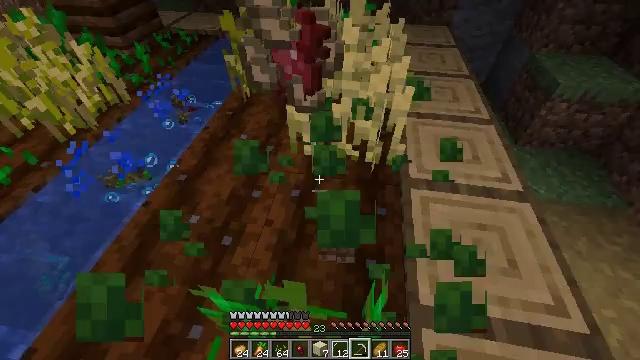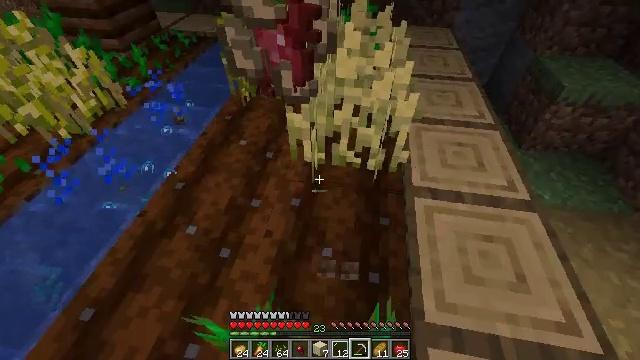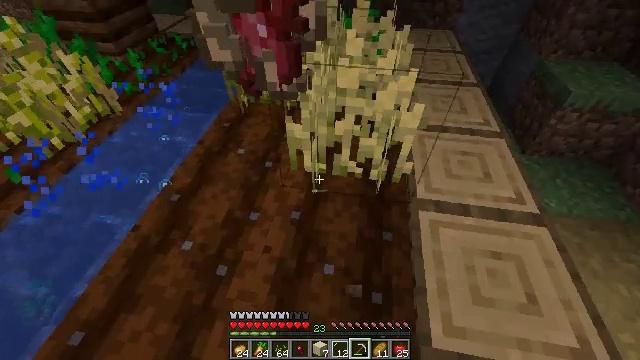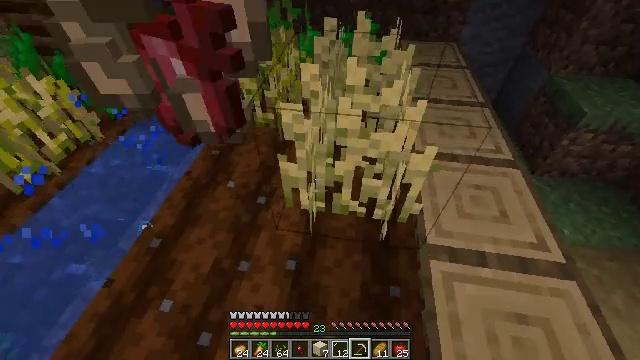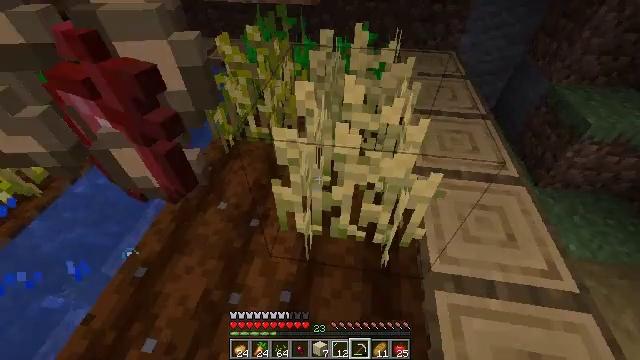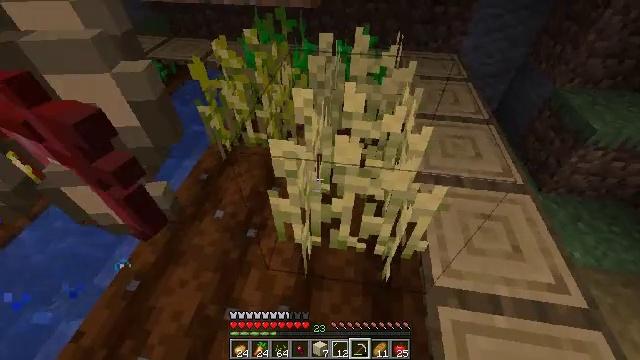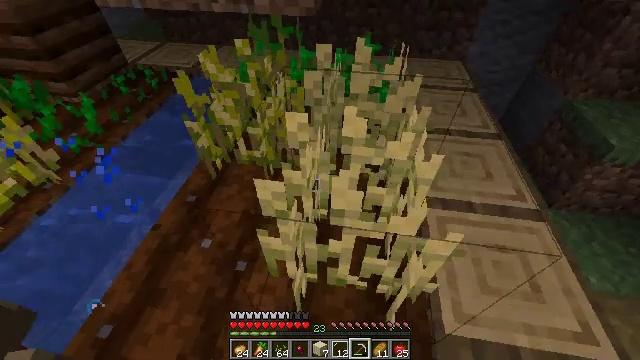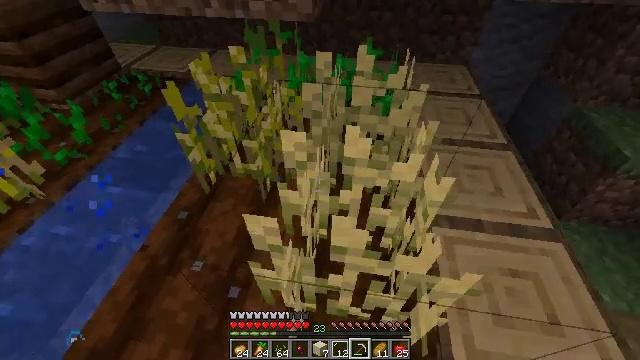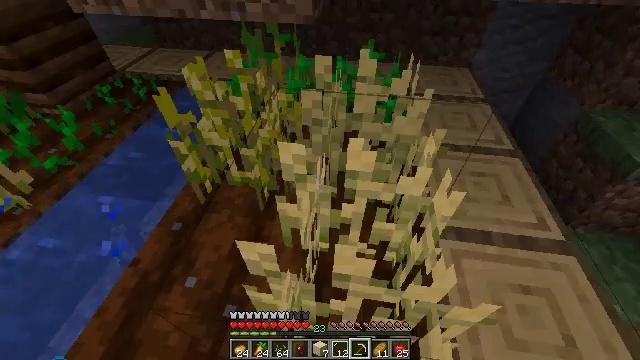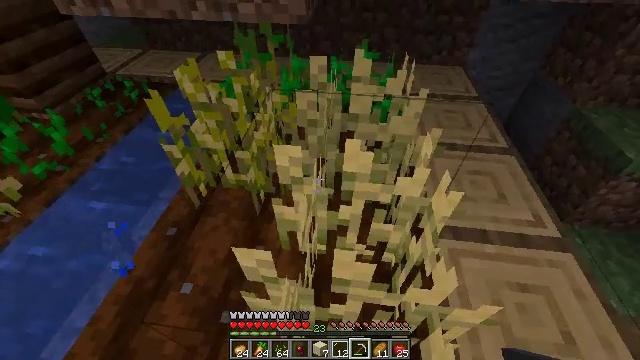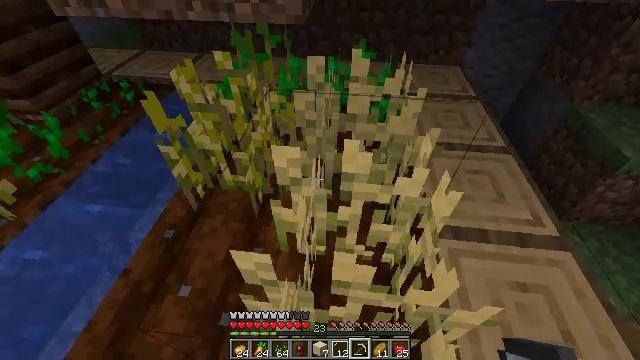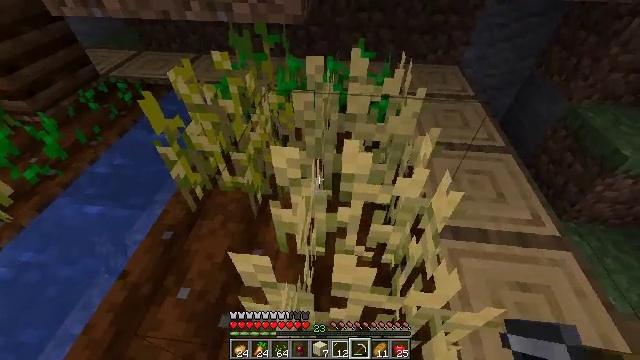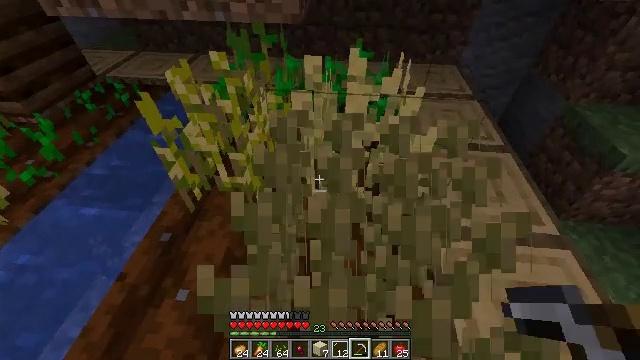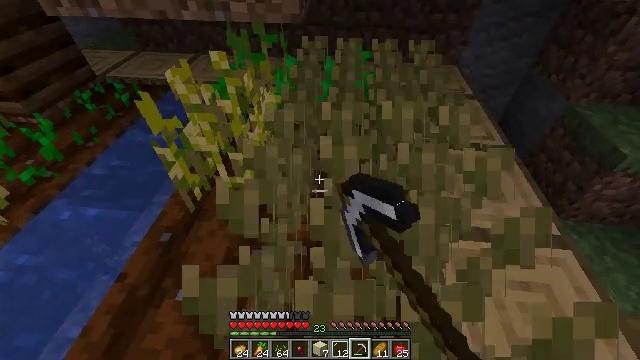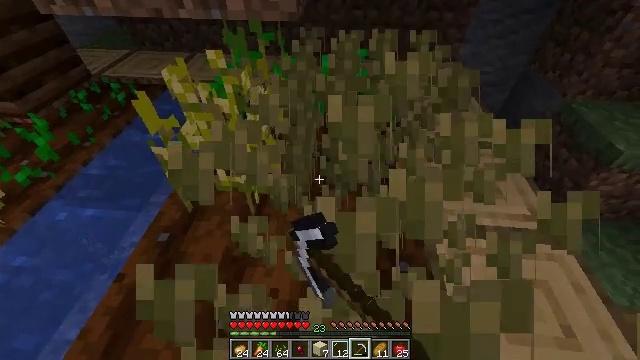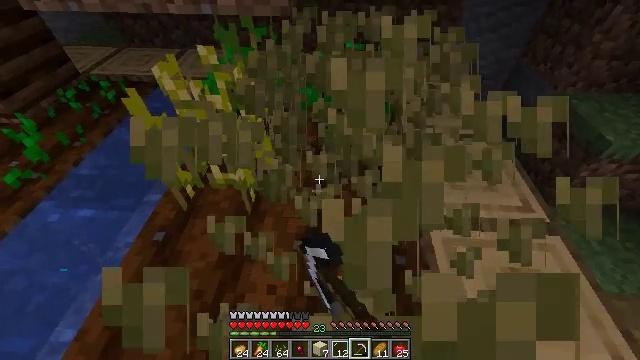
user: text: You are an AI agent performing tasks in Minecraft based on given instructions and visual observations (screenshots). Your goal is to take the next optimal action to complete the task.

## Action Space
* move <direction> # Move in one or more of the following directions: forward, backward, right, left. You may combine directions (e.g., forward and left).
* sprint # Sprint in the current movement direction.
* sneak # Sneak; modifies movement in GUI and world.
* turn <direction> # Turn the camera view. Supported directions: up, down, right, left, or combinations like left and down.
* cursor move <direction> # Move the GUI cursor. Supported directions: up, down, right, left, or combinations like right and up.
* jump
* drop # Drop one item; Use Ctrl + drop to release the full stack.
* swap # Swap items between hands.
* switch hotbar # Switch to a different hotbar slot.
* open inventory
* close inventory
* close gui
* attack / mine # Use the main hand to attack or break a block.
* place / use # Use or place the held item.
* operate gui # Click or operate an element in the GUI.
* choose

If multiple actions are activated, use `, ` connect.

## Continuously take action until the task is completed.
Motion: motion action
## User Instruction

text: Gather wheat by left-clicking on it.
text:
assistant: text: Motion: move forward
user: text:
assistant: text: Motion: move forward
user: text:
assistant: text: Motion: move forward
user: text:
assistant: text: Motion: move forward
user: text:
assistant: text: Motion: move forward
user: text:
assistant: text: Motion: move forward
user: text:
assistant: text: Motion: no_op
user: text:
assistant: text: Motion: no_op
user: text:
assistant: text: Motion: turn right
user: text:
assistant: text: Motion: no_op
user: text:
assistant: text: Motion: no_op
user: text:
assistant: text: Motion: attack / mine
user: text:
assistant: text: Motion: attack / mine
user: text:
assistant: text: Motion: attack / mine
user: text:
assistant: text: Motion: turn right
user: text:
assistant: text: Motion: no_op
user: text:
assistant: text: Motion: no_op
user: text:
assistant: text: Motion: no_op
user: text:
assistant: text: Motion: no_op
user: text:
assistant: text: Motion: no_op
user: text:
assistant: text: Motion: no_op
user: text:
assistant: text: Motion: no_op
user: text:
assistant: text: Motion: no_op
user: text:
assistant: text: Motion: no_op
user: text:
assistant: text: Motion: move forward, turn left
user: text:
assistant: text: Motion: move forward
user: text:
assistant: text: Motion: move forward
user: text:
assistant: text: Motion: move forward
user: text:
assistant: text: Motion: move forward
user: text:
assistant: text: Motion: turn left